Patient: sex F, age 58
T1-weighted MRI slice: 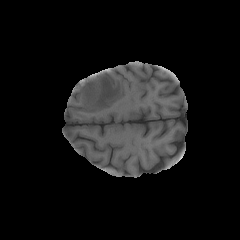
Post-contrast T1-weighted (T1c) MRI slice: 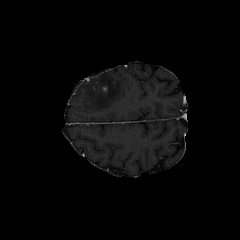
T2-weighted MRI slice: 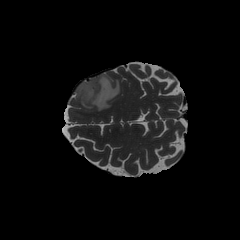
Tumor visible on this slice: yes
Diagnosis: Glioblastoma, IDH-wildtype
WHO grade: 4